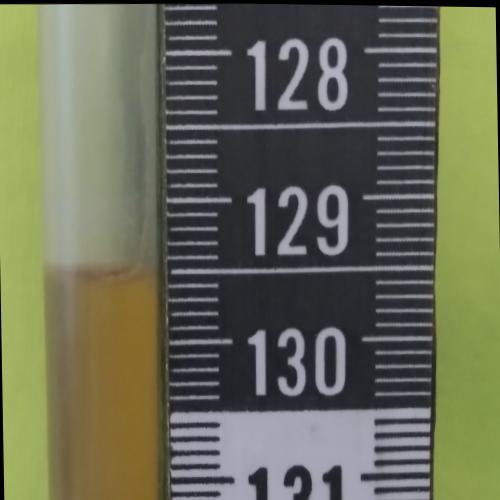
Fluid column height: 129.5 cm